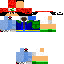
A male human skin with medium skin, wearing brown long hair dressed in a blue hoodie and red pants, featuring a closed mouth.